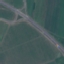
Land use / land cover class: Highway